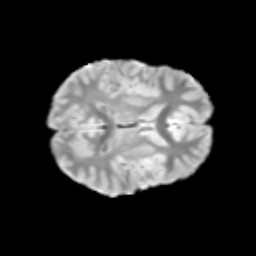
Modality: T2w
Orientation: axial
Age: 10
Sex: male
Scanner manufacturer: siemens
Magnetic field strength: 3 T
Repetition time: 3.8 s
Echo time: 0.07 s